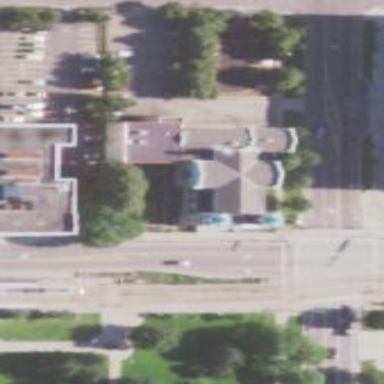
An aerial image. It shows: Building that serves as place of worship.